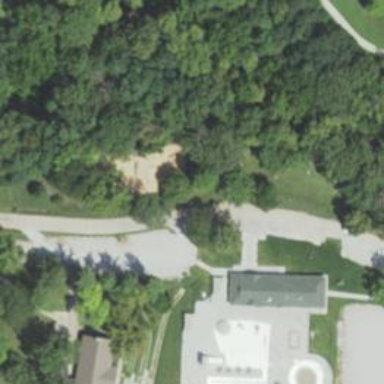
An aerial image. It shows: Driveway.